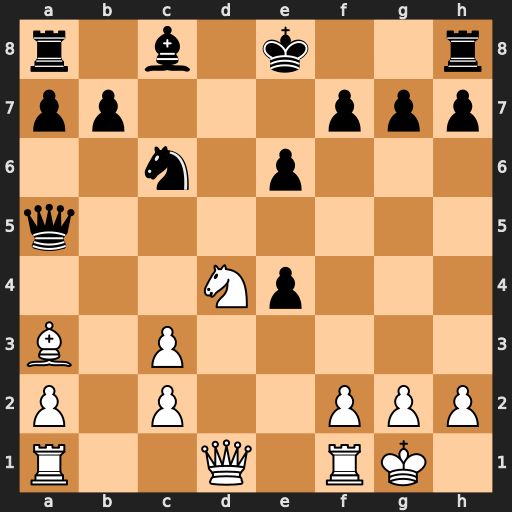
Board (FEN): r1b1k2r/pp3ppp/2n1p3/q7/3Np3/B1P5/P1P2PPP/R2Q1RK1
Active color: w
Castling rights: kq
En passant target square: -
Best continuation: Nxc6 bxc6 Qd6